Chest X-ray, PA view. Patient: 52 years old, sex M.
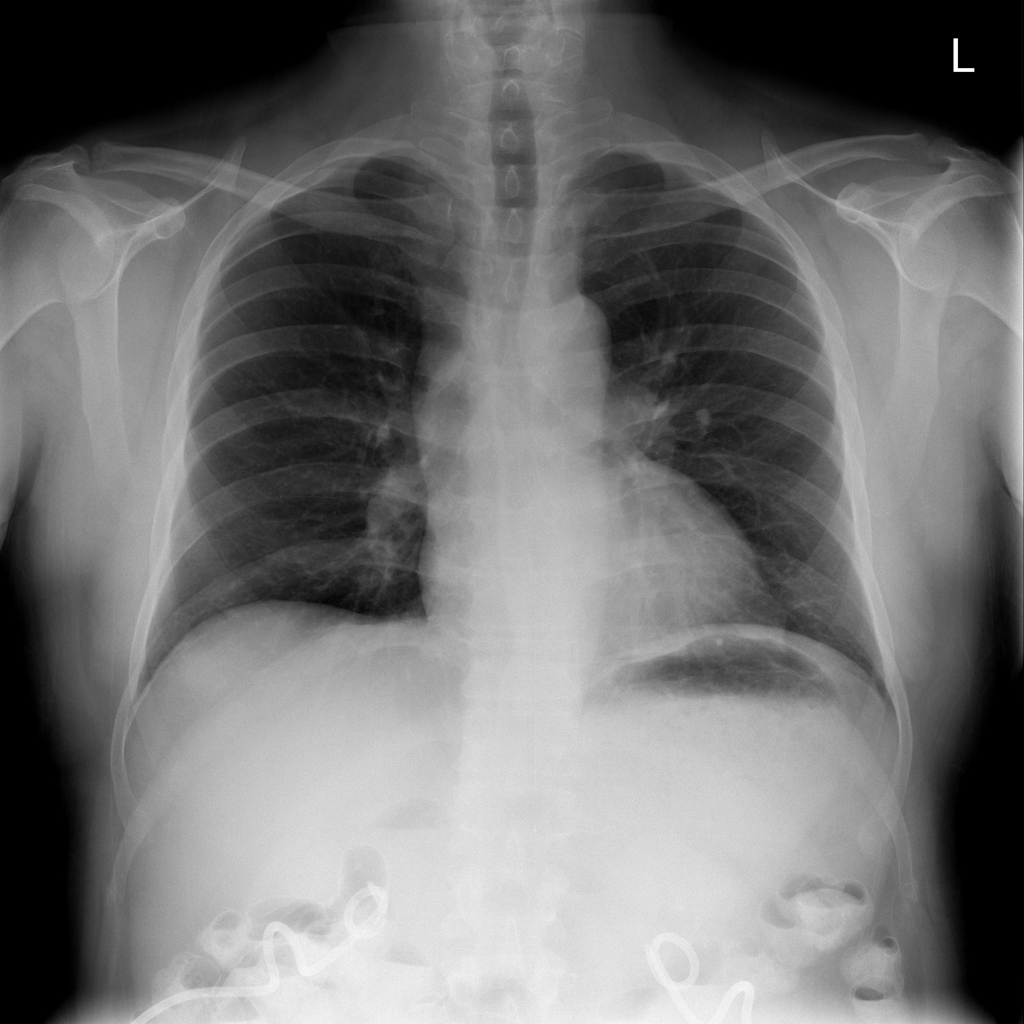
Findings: No Finding